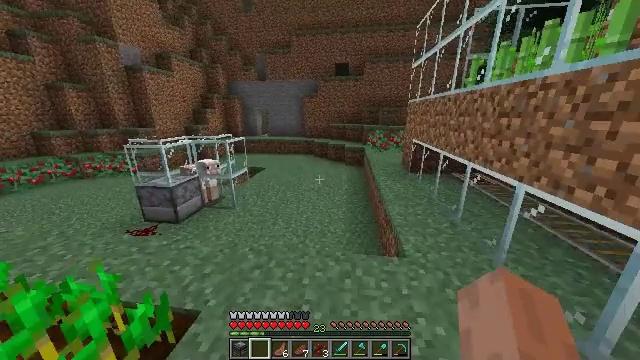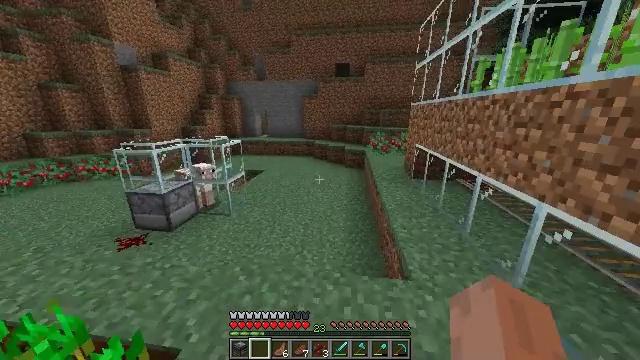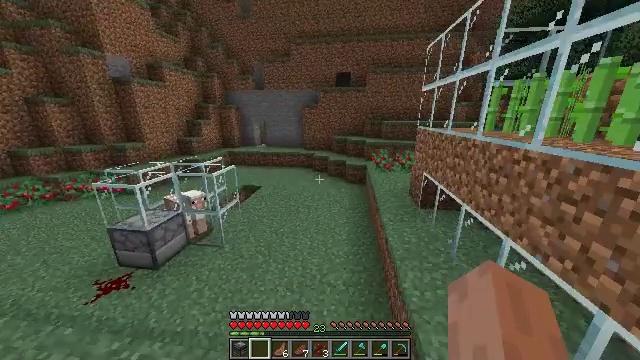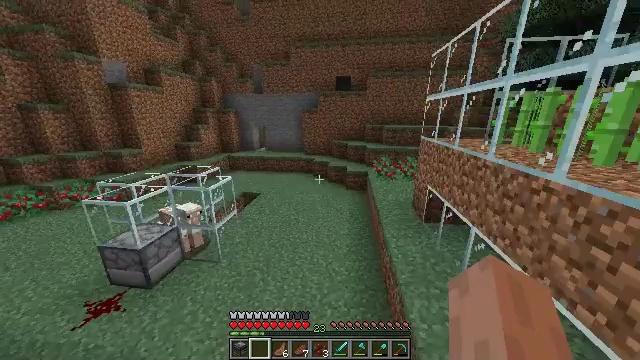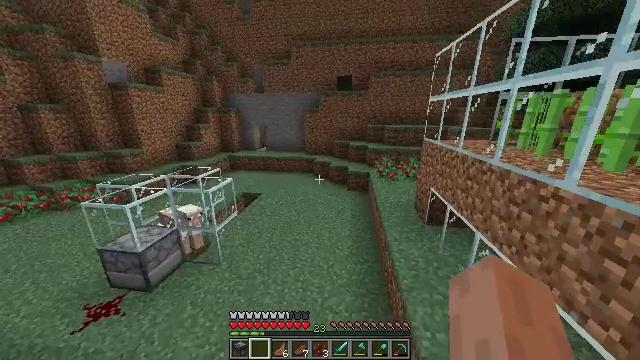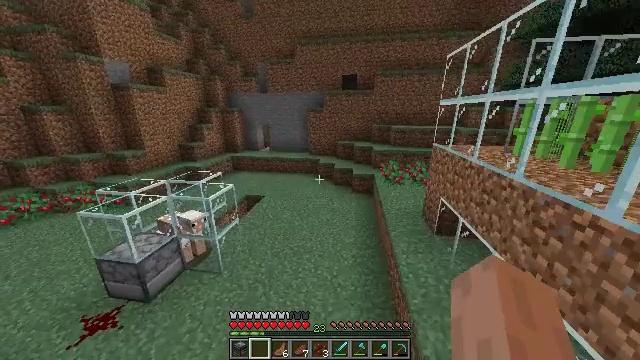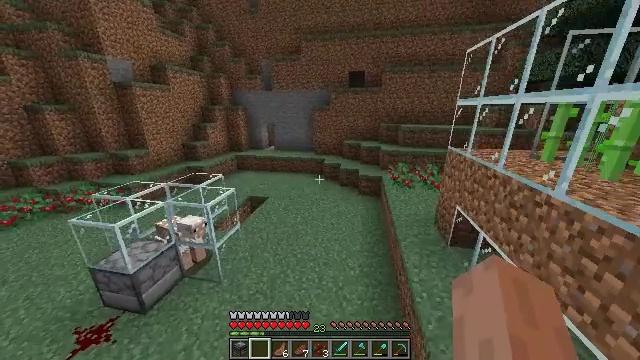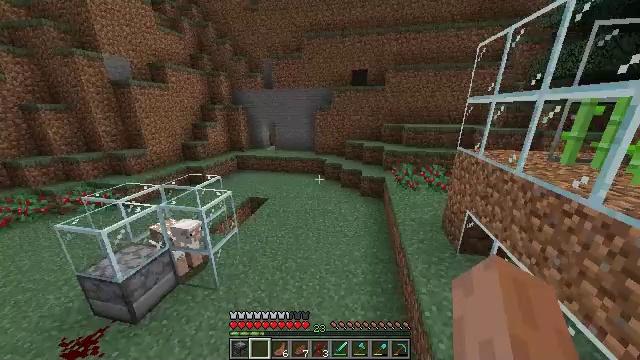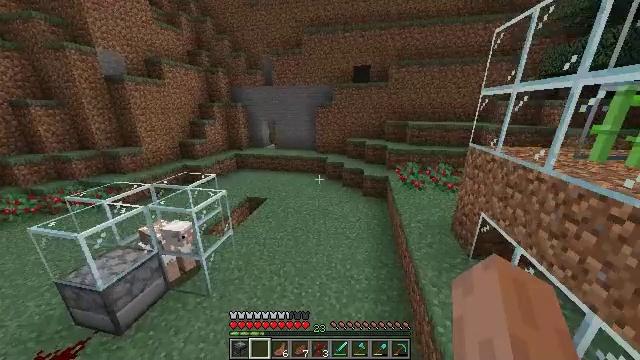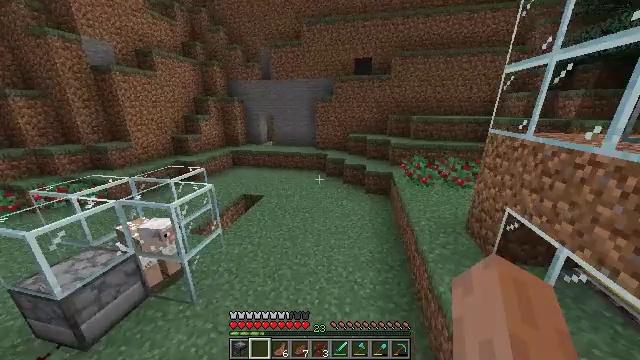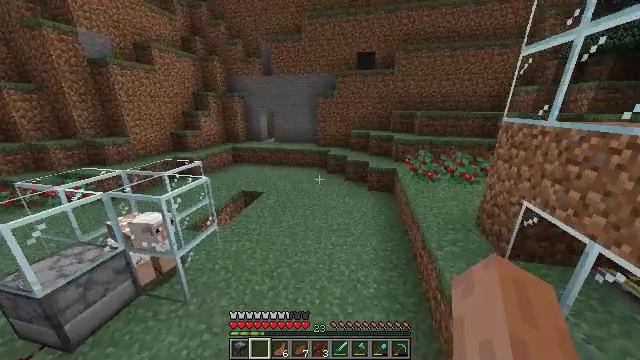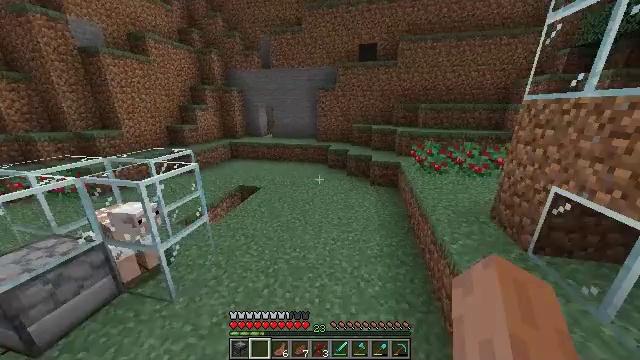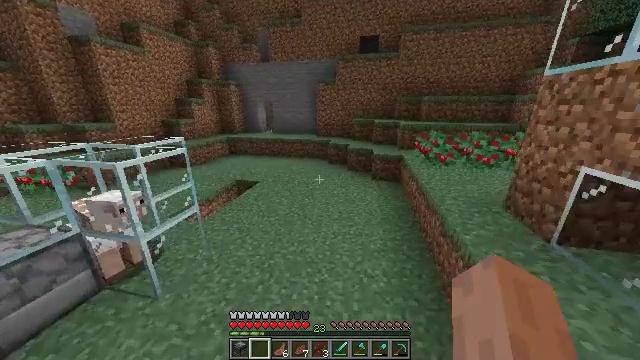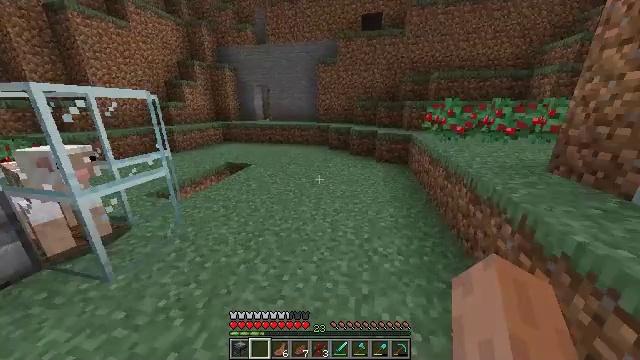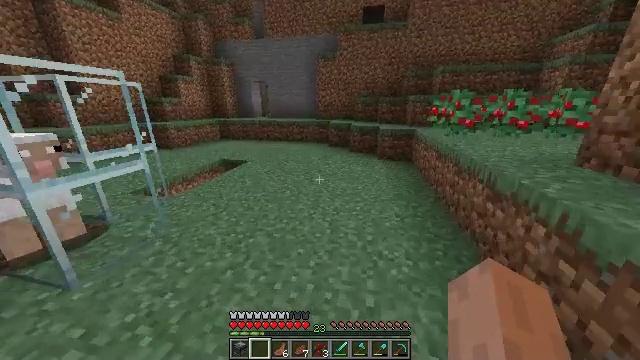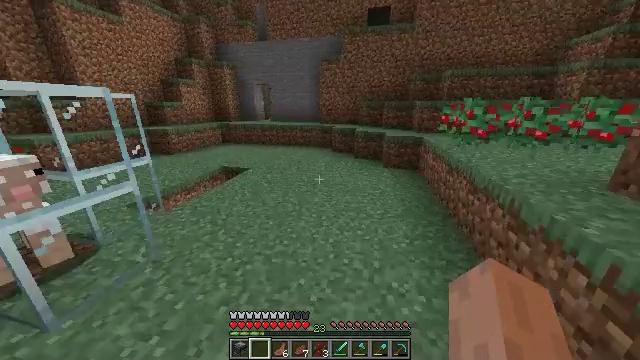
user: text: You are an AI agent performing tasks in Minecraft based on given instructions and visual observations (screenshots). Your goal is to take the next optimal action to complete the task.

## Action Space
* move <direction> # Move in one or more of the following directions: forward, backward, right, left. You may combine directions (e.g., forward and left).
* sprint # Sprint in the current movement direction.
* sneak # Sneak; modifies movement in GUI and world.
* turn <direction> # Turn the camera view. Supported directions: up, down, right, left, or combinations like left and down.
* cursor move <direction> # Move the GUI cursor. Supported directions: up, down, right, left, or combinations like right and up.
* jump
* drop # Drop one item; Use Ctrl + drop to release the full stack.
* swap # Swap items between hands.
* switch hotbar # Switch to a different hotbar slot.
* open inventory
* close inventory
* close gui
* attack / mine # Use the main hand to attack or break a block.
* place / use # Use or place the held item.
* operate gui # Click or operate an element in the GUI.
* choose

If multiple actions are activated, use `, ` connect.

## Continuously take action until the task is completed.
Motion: motion action
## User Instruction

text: Make a piston in the crafting grid.
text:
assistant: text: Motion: move forward, jump
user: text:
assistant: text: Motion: move forward, jump
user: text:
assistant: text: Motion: move forward, jump
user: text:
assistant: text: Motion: move forward, jump
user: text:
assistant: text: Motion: move forward, turn left, jump
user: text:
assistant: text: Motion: move forward, turn left, jump
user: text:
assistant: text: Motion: move forward, jump
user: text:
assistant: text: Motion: move forward, jump
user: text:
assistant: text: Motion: move forward, jump
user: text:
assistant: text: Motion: move forward, jump
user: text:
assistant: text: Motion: move forward, jump
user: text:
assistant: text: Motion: move forward, sprint, jump
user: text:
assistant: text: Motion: move forward, sprint, jump
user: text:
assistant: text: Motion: move forward, sprint, jump
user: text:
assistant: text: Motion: move forward, sprint, jump
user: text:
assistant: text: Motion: move forward, sprint, turn left, jump
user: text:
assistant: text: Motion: move forward, turn left, jump
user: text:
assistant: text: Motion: move forward, jump
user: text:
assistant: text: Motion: move forward, jump
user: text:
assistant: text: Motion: move forward, jump
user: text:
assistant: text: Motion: move forward, jump
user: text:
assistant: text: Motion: move forward, jump
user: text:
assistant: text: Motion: move forward, jump
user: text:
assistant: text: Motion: move forward, sprint, jump
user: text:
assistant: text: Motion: move forward, sprint, turn left, jump
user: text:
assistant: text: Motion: move forward, sprint, turn left, jump
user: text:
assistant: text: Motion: move forward, sprint, jump
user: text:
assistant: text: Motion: move forward, sprint, jump
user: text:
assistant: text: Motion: move forward, jump
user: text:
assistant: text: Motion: move forward, jump